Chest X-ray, PA view. Patient: 23 years old, sex M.
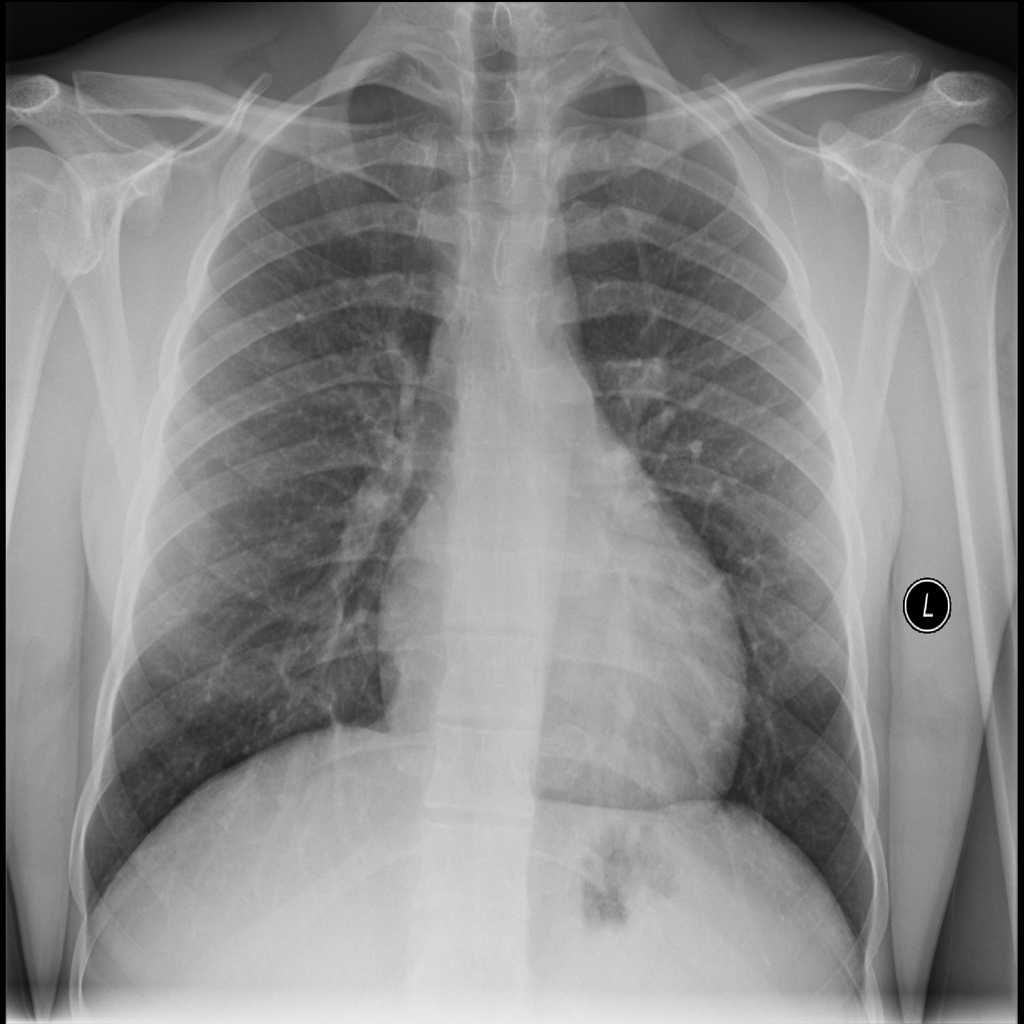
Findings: No Finding